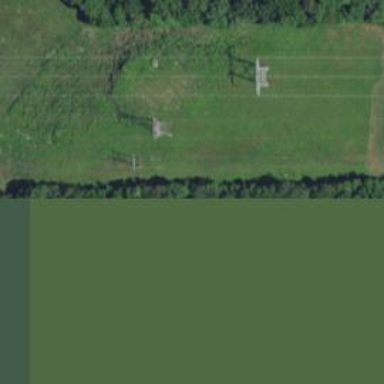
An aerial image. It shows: Power tower.